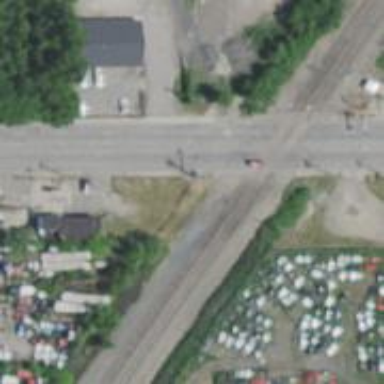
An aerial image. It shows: Railway crossing.